Question: i have html div where i use ng-repeat that gives me back elements from array
'''
<div>
<div class="col-sm-3" ng-repeat="el in vm.filmovi " id="filmovi">
<img src="http://image.tmdb.org/t/p/w500/{{el.poster_path}}" style="width:100%;"><br>
<a ng-click="vm.set_favorit(el)" style="cursor:hand; color:white;" uib-tooltip="Postavi u omiljene">
<i class="glyphicon" ng-class="{'glyphicon-star-empty':el.favorit!=true, 'glyphicon-star':el.favorit==true}"
aria-hidden="true"></i></a>
<a href="http://www.imdb.com/title/{{el.imdb_id}}/" style="color:white;">
<strong>{{ el.title | limitTo: 20 }}{{el.title.length > 20 ? '...' : ''}}</strong></a>
<a class="glyphicon glyphicon-share-alt" style="margin-left:5px; color:white;" ng-click="vm.open()" uib-tooltip="share" ></a><br>
{{el.popularity}} <br>
<a style="color:white;" href="#" ng-click="vm.filter(genre)" ng-repeat="genre in el.genres"><small>{{genre.name}} </small></a>
<div ng-init="x = 0">
<span uib-rating ng-model="x" max="5"
state-on="'glyphicon-star'"
state-off="'glyphicon-star-empty'"></span></div>
</div>
</div>
'''
now i created a button that changes value of id "filmovi"
'''
<li><a href="#" ng-hide="vm.ulogovan" ng-click="vm.dugme();" >losta</a></li>
'''
and created function vm.dugme() that gets element by id and sets class atribute to col-sm-4
'''
vm.dugme=function(){
document.getElementById("filmovi").setAttribute("class","col-sm-4");
};
'''
but when i did that only the first element changed

but i need for all of them to change to col-sm-4 , any suggestion?
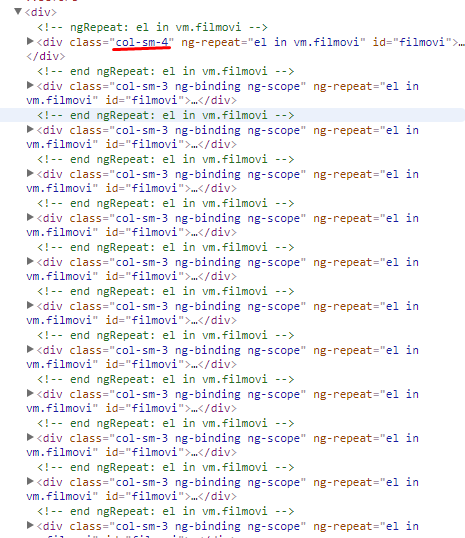
Answer: Don't do DOM manipulation from angularjs controller. Instead make use of directive provided by angular.
You could use 'ng-class' with expression so that whenever expression gets satiesfied the class will be added over that DOM. To add class put 'addColSm4' flag inside a controller and change that flag from 'dugme' method of your controller. Also by looking at screenshot it seems like you need 'col-sm-3' class at the beginning, afterwards you need to apply 'col-sm-4'.
'''
<div class="row">
<div class="col-sm-3" ng-repeat="el in vm.filmovi"
ng-class="{'col-sm-4': vm.addColSm4, 'col-sm-3': !vm.addColSm4 }" >
.. Html will stay as is ..
</div>
</div>
<li>
<a href="#" ng-hide="vm.ulogovan"
ng-click="vm.dugme()">
losta
</a>
</li>
'''
'''
vm.dugme = function (){
vm.addColSm4 = true;
};
'''
<URL>